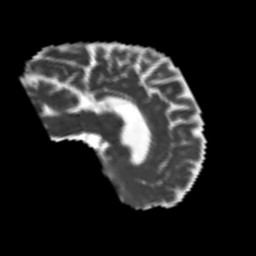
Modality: MD
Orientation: sagittal
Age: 50
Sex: male
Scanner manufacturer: siemens
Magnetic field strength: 3 T
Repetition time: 4.987 s
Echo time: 0.0792 s